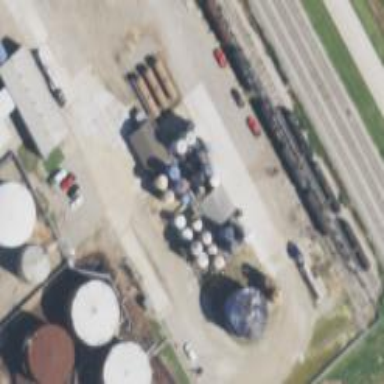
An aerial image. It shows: Storage tank that is man-made.